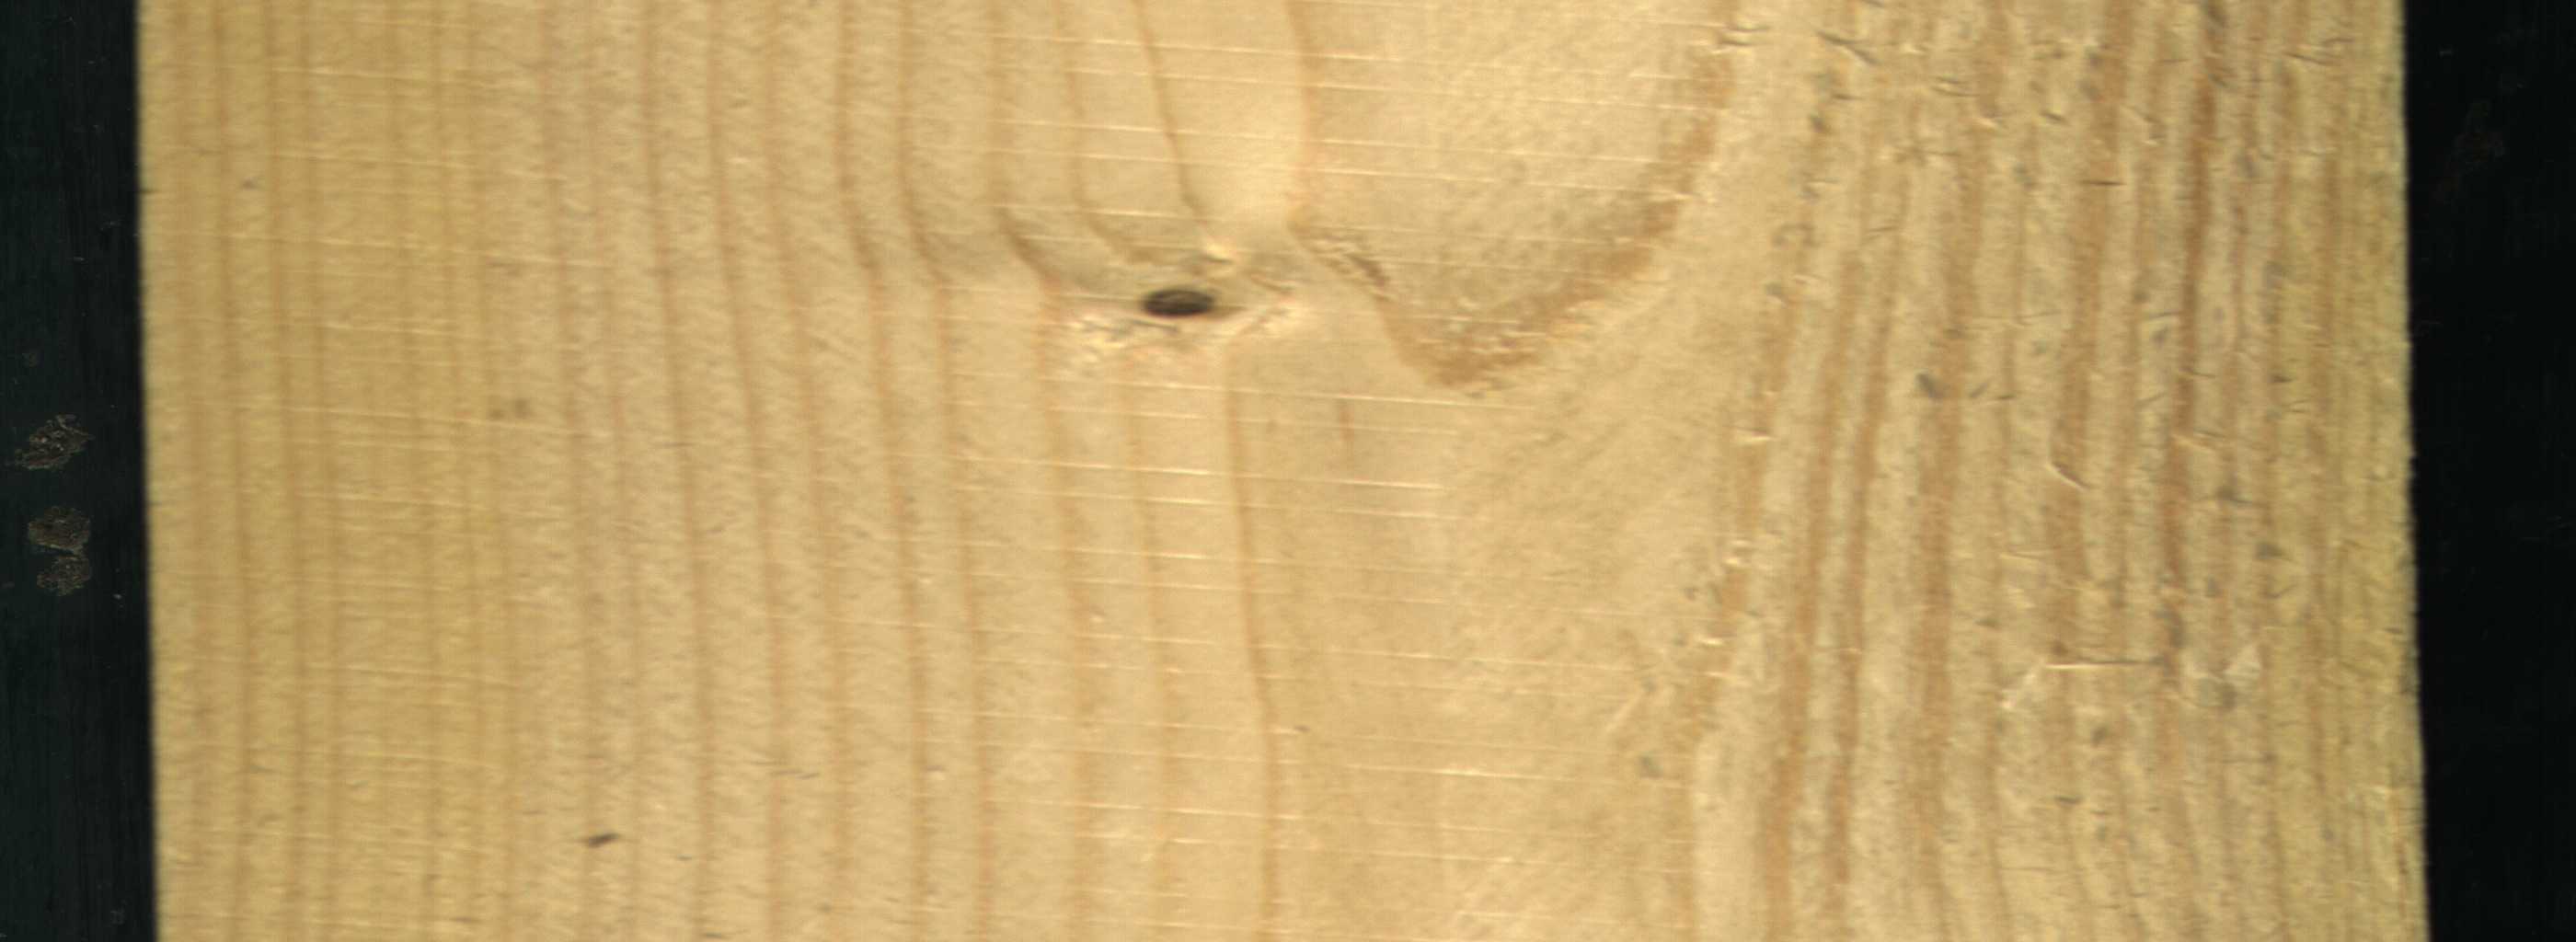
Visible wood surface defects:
Live_Knot